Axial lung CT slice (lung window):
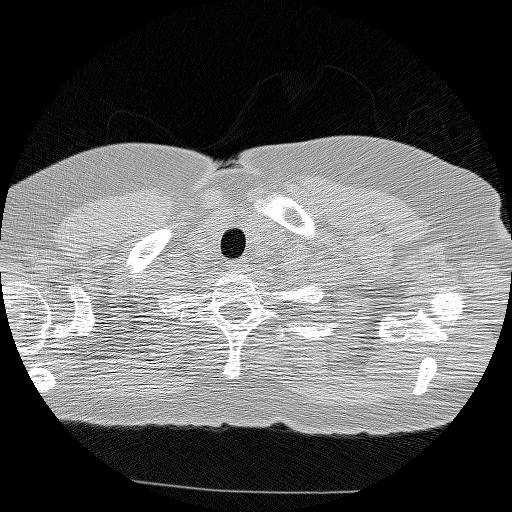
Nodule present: no